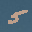
Label: 5